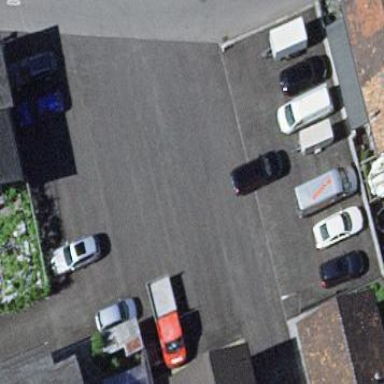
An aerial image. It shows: Parking area with surface in square.